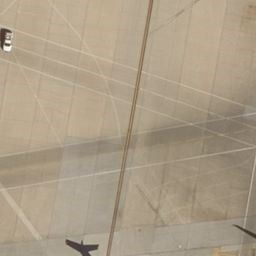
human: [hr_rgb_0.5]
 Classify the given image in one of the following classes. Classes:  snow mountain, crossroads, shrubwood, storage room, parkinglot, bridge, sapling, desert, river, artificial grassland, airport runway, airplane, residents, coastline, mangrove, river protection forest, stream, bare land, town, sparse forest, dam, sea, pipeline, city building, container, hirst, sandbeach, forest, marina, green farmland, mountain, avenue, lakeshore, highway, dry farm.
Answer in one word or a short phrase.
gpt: airport runway